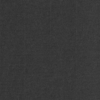
Label: dusty